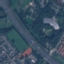
Land use / land cover class: Highway